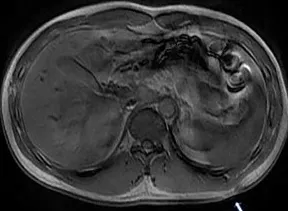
Magnetic resonance imaging of atrophic pigmented DFSP showed a well-circumscribed plaque with adjacent tissue thinning in the left region of the trunk. While T2-weighted images showed a high signal.
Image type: radiology (mri)